Field crop: tomato
Growth stage: 1
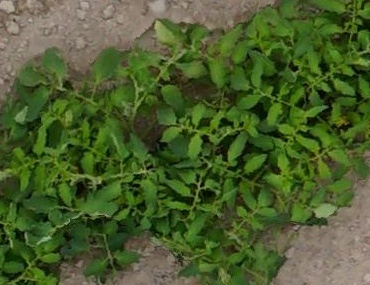
Species: tomato